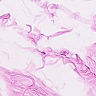
Metastatic tissue present: no